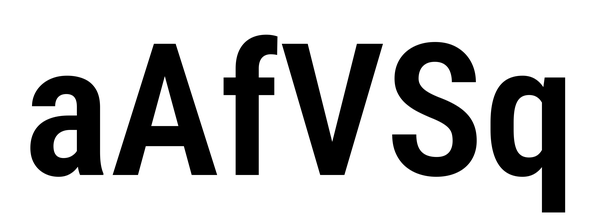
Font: Roboto_Condensed_SemiBold